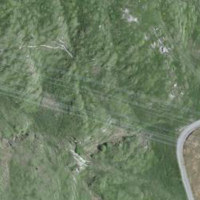
EUNIS habitat code: 25
Species observed at this site:
Anacamptis morio